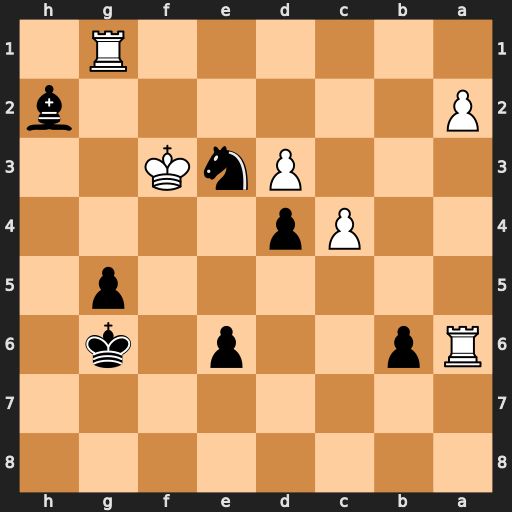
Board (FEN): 8/8/Rp2p1k1/6p1/2Pp4/3PnK2/P6b/6R1
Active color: b
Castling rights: -
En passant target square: -
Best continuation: Bxg1 Kg3 Nf5+ Kg2 Be3 a4 Nh4+ Kg3 Kh5 Rxb6 Bf4+ Kf2 g4 Rb5+ e5 Ke2 g3